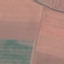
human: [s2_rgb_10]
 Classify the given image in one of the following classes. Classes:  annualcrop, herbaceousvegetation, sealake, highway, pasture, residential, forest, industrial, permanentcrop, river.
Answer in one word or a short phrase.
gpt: AnnualCrop